Field crop: tomato
Growth stage: 1
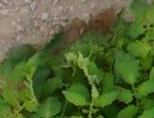
Species: tomato